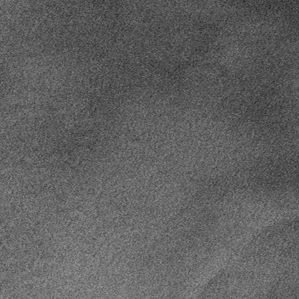
Label: frost